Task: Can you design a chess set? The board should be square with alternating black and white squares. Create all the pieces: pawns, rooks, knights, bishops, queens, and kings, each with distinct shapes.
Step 3418:
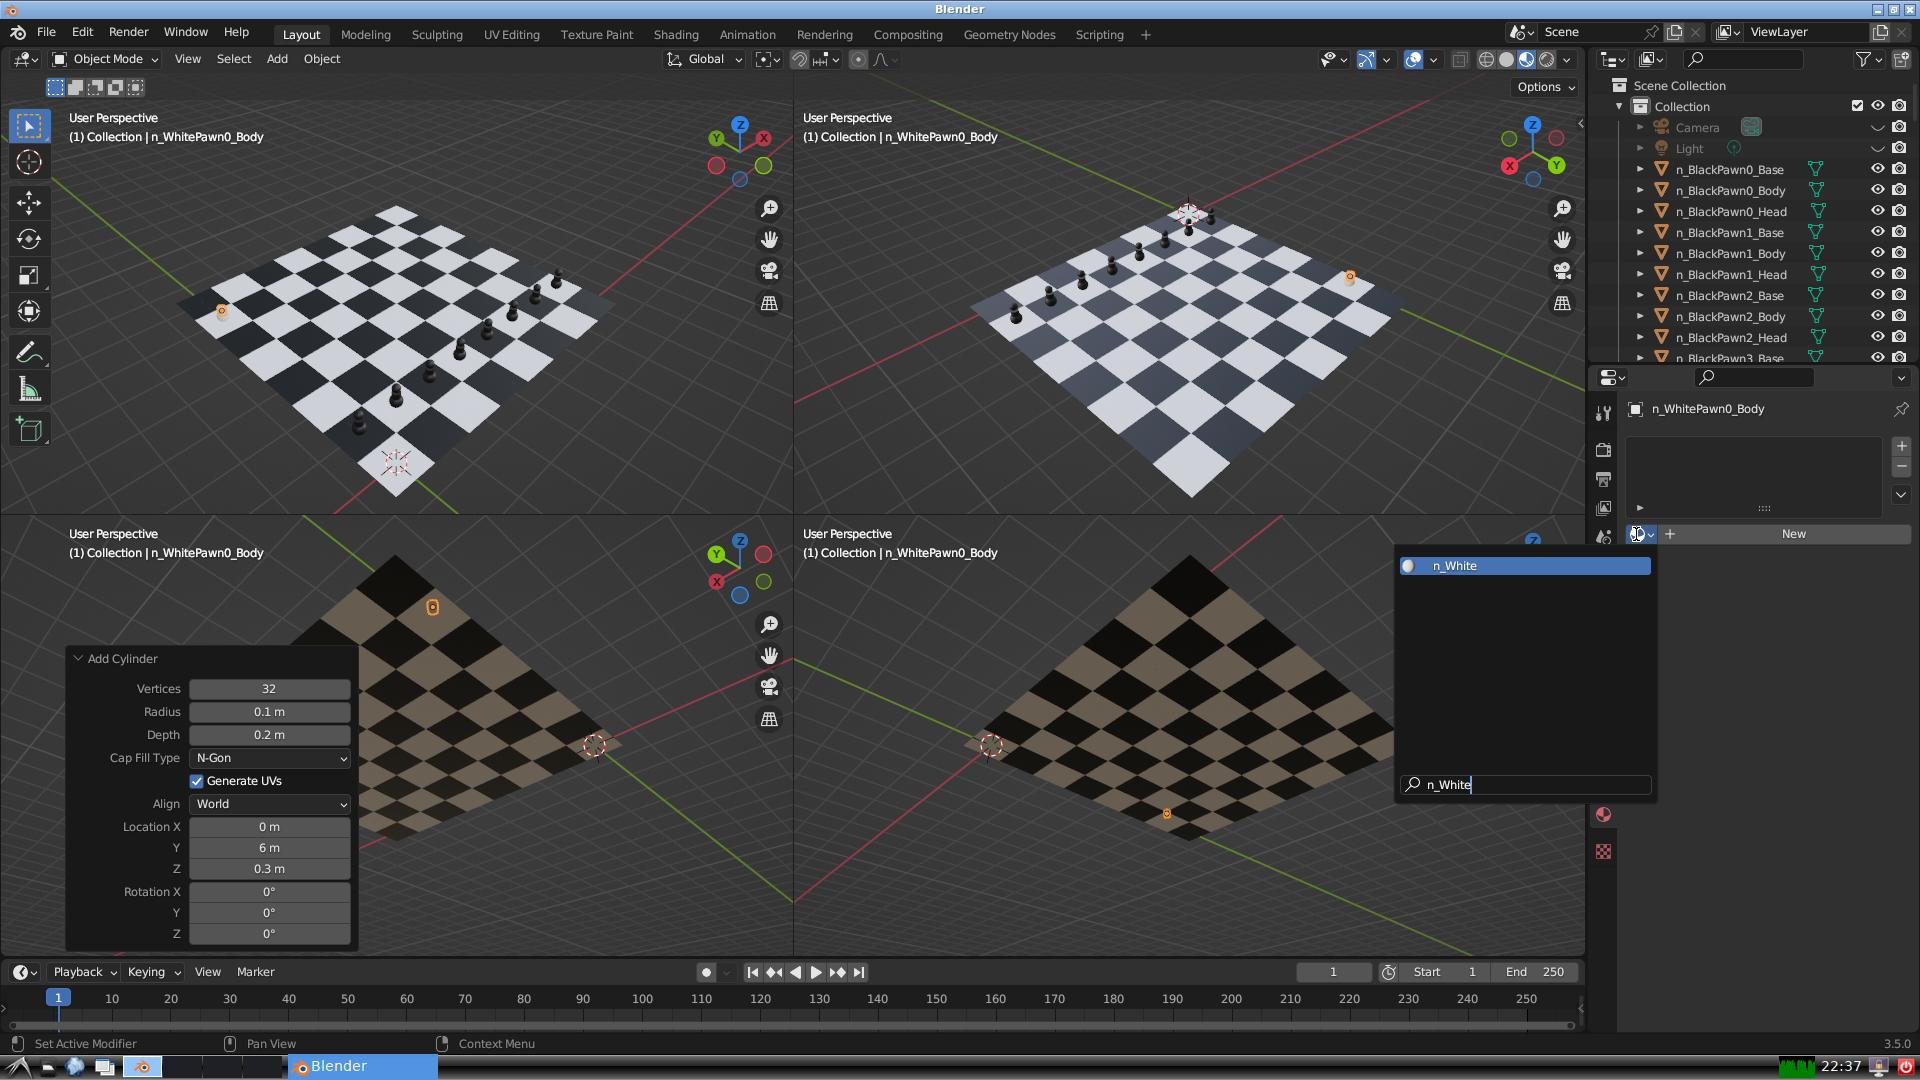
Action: {"key_press": ['Return']}